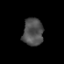
Tissue: prostate
Cell type: Epithelial cells
Senescence score: 0.3597
Nuclear area (px): 550
Mean DAPI intensity: 79.216